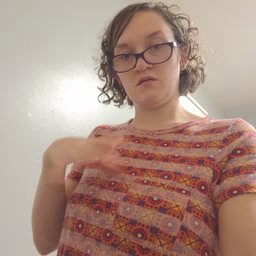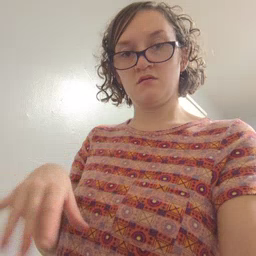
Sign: hesheit